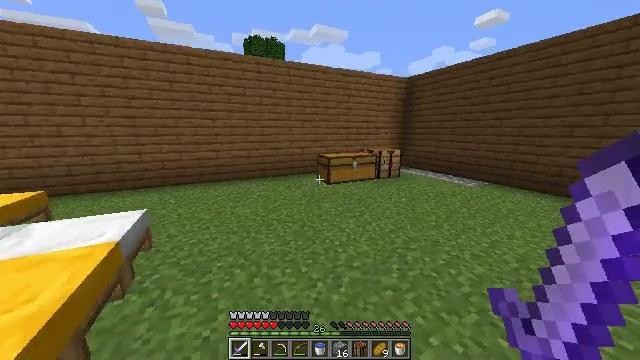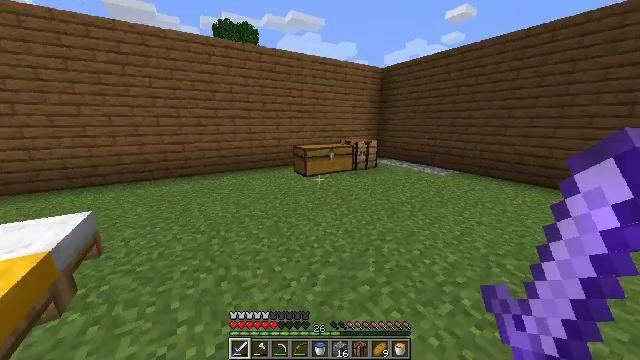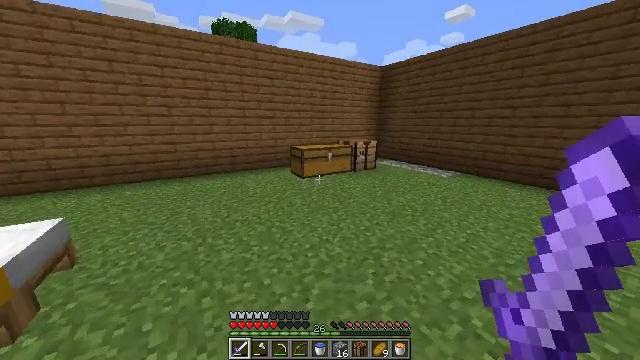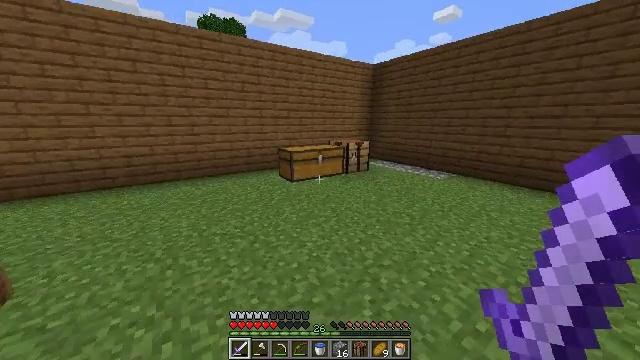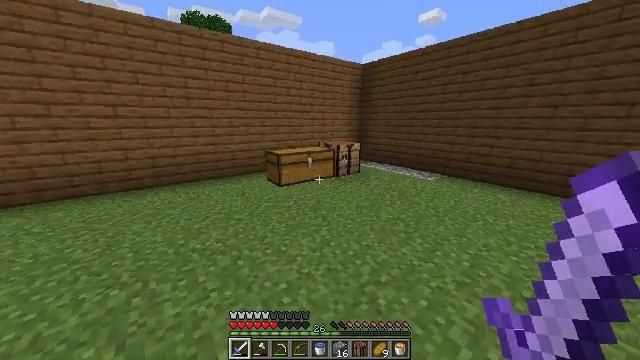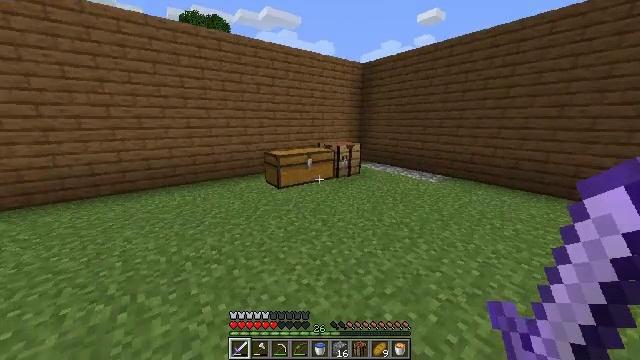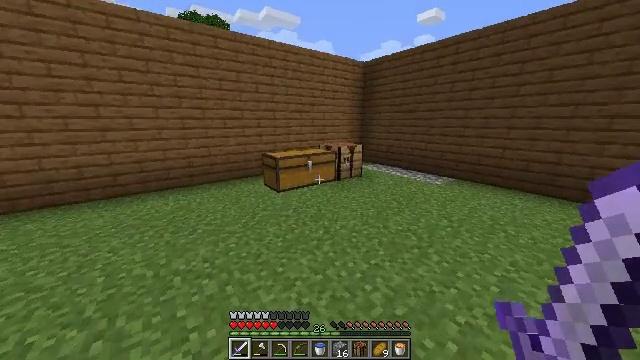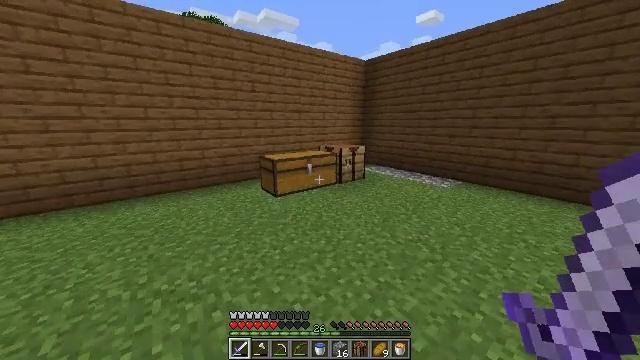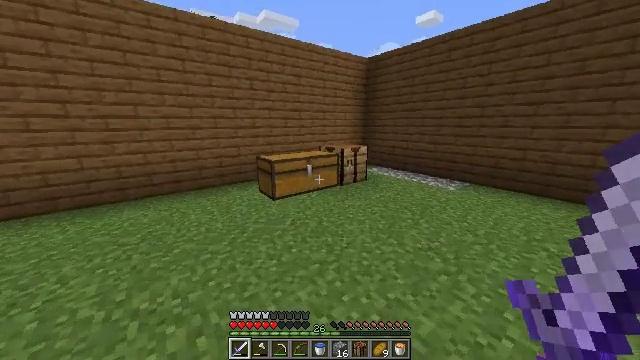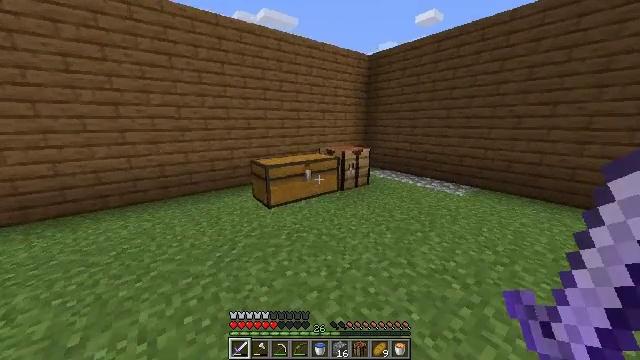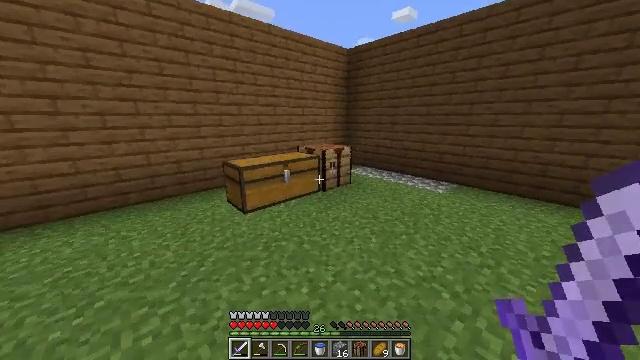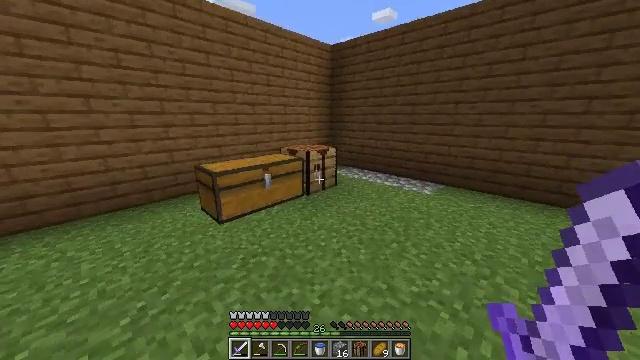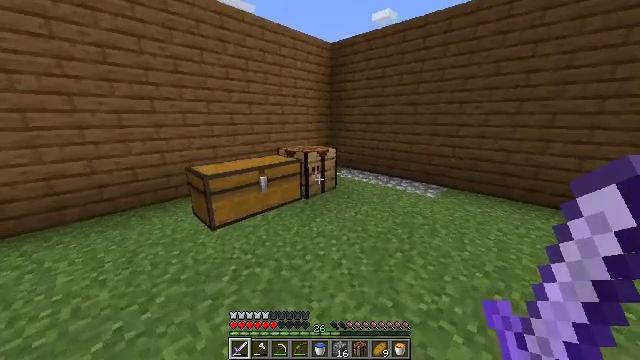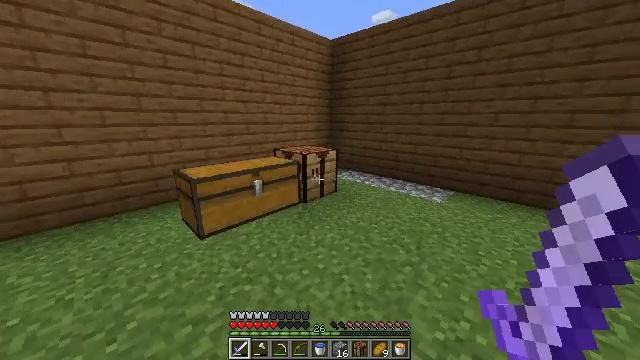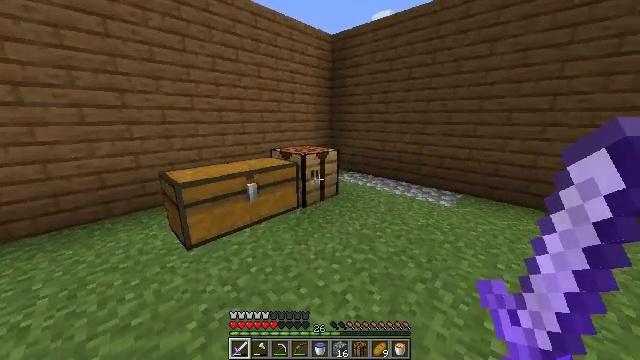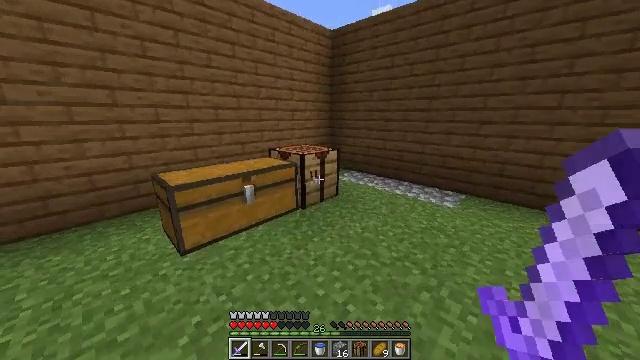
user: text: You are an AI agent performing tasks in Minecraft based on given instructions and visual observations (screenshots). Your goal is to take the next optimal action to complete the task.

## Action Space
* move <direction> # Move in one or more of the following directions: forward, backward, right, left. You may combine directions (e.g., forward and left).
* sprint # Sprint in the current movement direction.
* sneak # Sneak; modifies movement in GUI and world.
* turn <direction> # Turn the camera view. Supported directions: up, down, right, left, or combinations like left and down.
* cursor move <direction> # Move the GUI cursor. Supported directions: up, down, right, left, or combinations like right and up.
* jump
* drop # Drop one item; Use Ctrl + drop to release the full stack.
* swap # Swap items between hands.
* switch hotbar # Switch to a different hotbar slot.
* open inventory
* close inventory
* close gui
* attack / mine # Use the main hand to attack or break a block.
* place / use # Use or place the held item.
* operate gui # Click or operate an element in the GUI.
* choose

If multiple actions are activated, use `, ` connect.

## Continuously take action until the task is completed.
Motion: motion action
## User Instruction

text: Use a crafting table to make a smithing table.
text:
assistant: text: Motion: move forward, sprint, turn right and down
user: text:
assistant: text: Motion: move forward, sprint
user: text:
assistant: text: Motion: move forward, sprint, turn right
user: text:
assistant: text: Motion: move forward, sprint, turn right
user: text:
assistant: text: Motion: move forward, sprint
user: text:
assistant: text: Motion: move forward, sprint
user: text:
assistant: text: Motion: move forward, sprint
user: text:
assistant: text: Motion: move forward, sprint
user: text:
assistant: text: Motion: move forward, sprint
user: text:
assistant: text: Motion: move forward, sprint, turn right and down
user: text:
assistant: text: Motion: move forward, sprint, turn right
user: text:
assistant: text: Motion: move forward, sprint
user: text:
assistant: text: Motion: move forward
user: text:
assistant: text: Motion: move forward
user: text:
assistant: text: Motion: move forward
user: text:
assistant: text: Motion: move forward, turn down
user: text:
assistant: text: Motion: move forward
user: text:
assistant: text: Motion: move forward
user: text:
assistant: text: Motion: move forward, use / place
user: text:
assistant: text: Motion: move forward, use / place
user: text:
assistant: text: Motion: no_op
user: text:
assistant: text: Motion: no_op
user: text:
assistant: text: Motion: no_op
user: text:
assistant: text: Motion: cursor move up, open gui
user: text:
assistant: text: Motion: no_op
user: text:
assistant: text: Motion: no_op
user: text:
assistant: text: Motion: cursor move down
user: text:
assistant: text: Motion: cursor move right
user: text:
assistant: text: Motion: no_op
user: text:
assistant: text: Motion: no_op